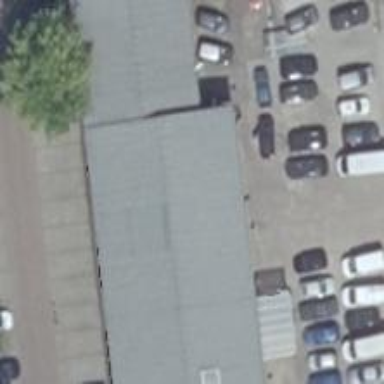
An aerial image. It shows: Car repair shop.